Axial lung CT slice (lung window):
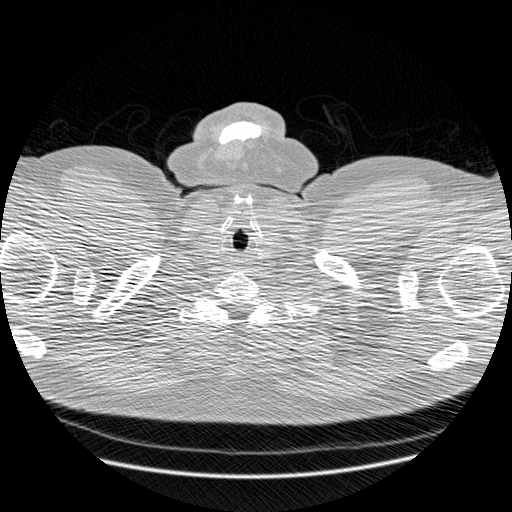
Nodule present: no